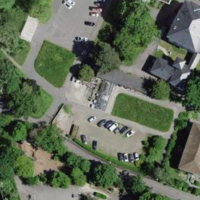
EUNIS habitat code: 54
Species observed at this site:
Datura stramonium